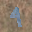
Label: 4